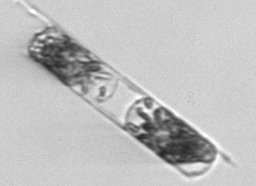
Label: Hemiaulus